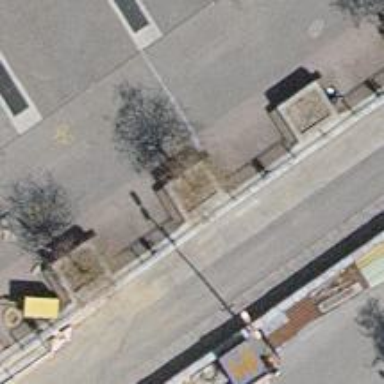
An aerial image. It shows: Brown bench in the vicinity.